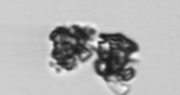
Label: Thalassiosira_TAG_external_detritus